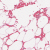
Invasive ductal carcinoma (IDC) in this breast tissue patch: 0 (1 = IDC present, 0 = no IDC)